Question: This exercise required us to write a program for counting the number of candies the poor kids can get. The question is shown below:
And I follow the hints given to write the program using the provided formula and java recursion.

'''
import java.util.Scanner;
public class MyFirstClass{
public static void main(String args[]){
Scanner a=new Scanner(System.in);
int n=0,m=0;
n = a.nextInt();
m = a.nextInt();
System.out.println("Candy " +n+" "+ m + " n="+ n+";m="+m+";No. of Candies="+total(n,m));
}
static int sum=0;
static int total(int n, int m)
{
int sum1=n;
sum1+=candy(n,m);
return sum1;
}
static int candy(int n,int m){
if((n+n%m)/m>1){
sum+=n/m+candy((n+(n%m))/m,m);
}
return sum;
}
}
'''
However, when I set n=10 and m=2, the calculated total number of candies is less than the actual total number of candies by 1. What is the problem of my program? Thank you!
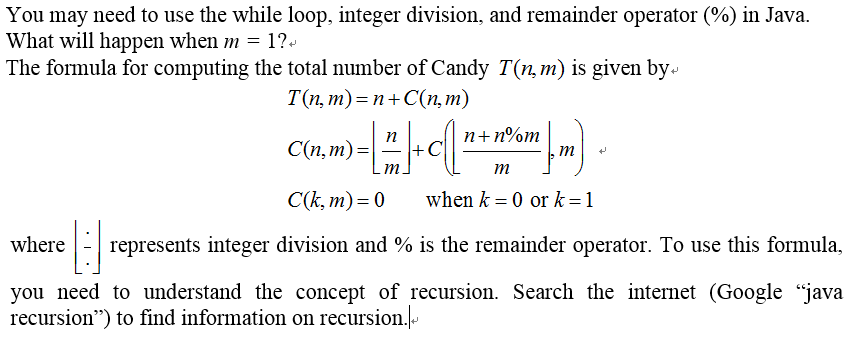
Answer: For your candy function:
'''
static int candy(int n,int m){
if((n+n%m)/m>1){
sum+=n/m+candy((n+(n%m))/m,m);
}
return sum;
}
'''
How does it even compile when 'sum' is undefined?
In any case, the 'candy' function needs to check the boundary condition of of when the first paramater is 0 or 1. And I'll assume negative numbers aren't valid input either.
'''
int candy(int n, int m) {
if ((n <= 1) || (m == 0)) {
return 0;
}
return n/m + candy( ((n+n%m)/m), m);
}
'''
And since it's "tail recursion", you can implement the entire thing with a while loop:
'''
int candy(int n, int m) {
int result = 0;
while ((n > 1) && (m != 0))
{
result += n/m;
n = (n+n%m)/m;
}
return result;
}
'''